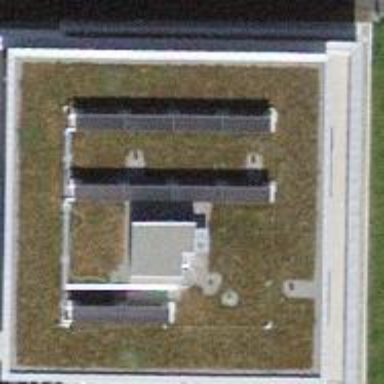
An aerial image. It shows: Flat-roofed apartment building.